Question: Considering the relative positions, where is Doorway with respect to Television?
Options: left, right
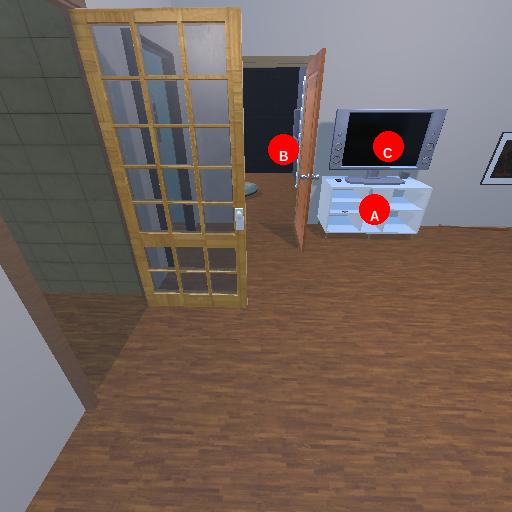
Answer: left